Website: apple
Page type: account-selection
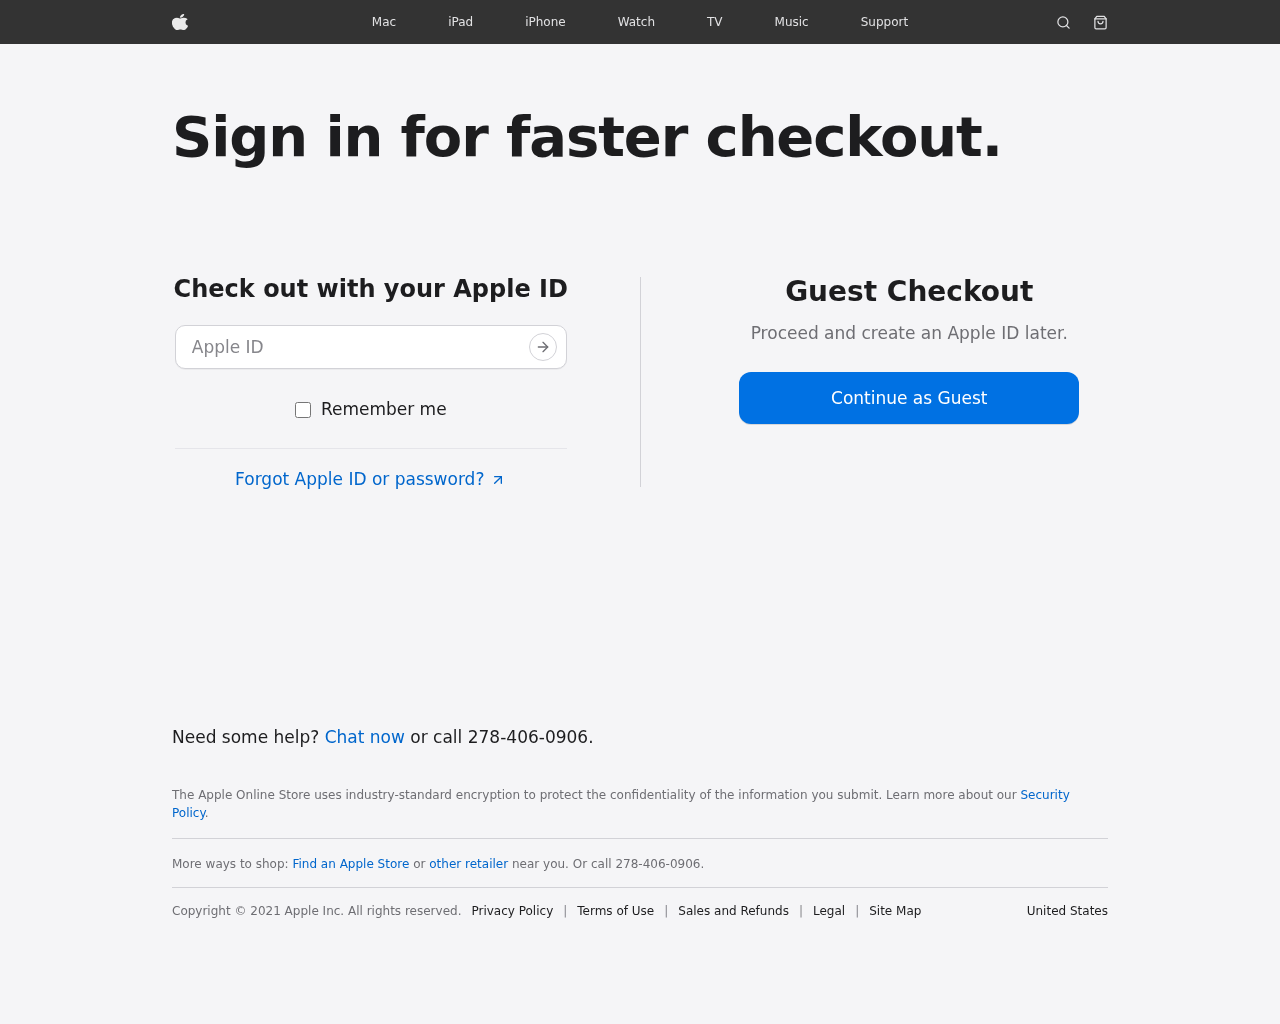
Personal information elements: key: PII_LOGIN_USERNAME
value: nathanallen43